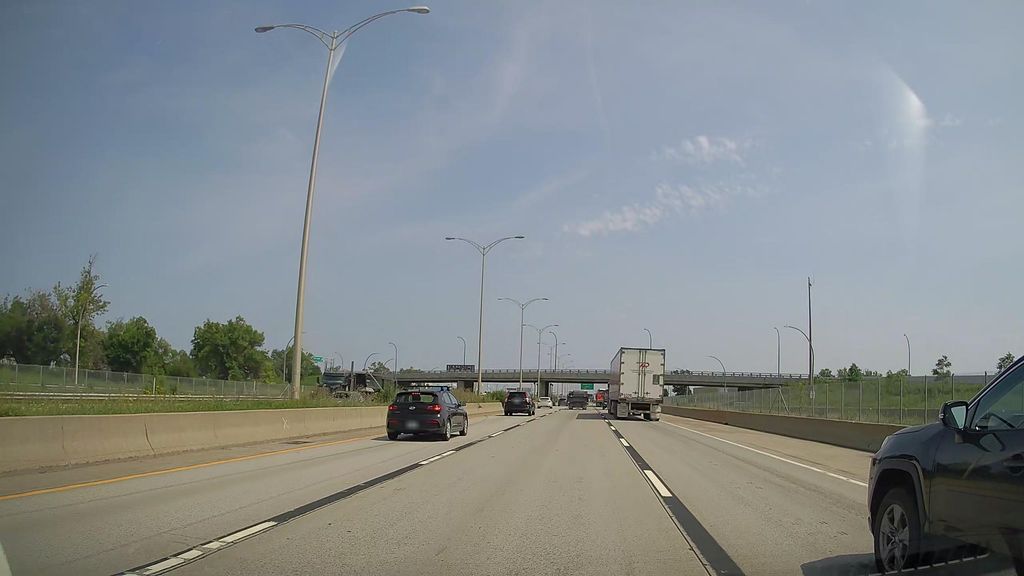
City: montreal